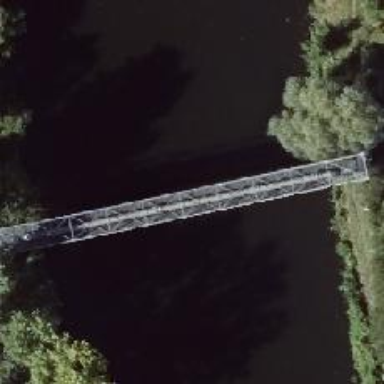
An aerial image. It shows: There is bridge in the image.